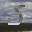
Label: 5